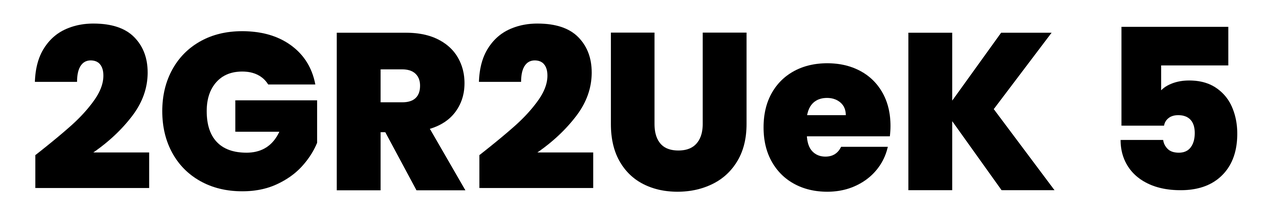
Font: Poppins-ExtraBold